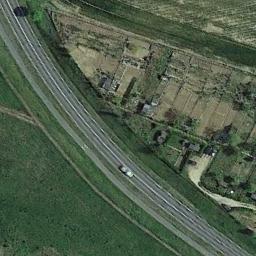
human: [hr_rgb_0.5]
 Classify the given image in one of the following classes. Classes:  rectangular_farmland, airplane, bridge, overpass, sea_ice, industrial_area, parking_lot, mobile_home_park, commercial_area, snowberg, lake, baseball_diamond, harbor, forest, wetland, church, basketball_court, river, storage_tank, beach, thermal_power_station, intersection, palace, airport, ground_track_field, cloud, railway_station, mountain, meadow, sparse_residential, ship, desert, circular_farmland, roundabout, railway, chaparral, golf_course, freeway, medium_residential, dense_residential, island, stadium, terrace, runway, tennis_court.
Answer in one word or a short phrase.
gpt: freeway